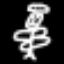
Label: angel